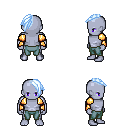
a pixel art fantasy rpg character, male body template, dark elf, purple skin, gold arm armor, teal pants, white cyan long mohawk hairstyle, four views (front, back, left, right), 2x2 character sprite sheet, small pixel art, hard edges, no anti-aliasing